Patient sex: M
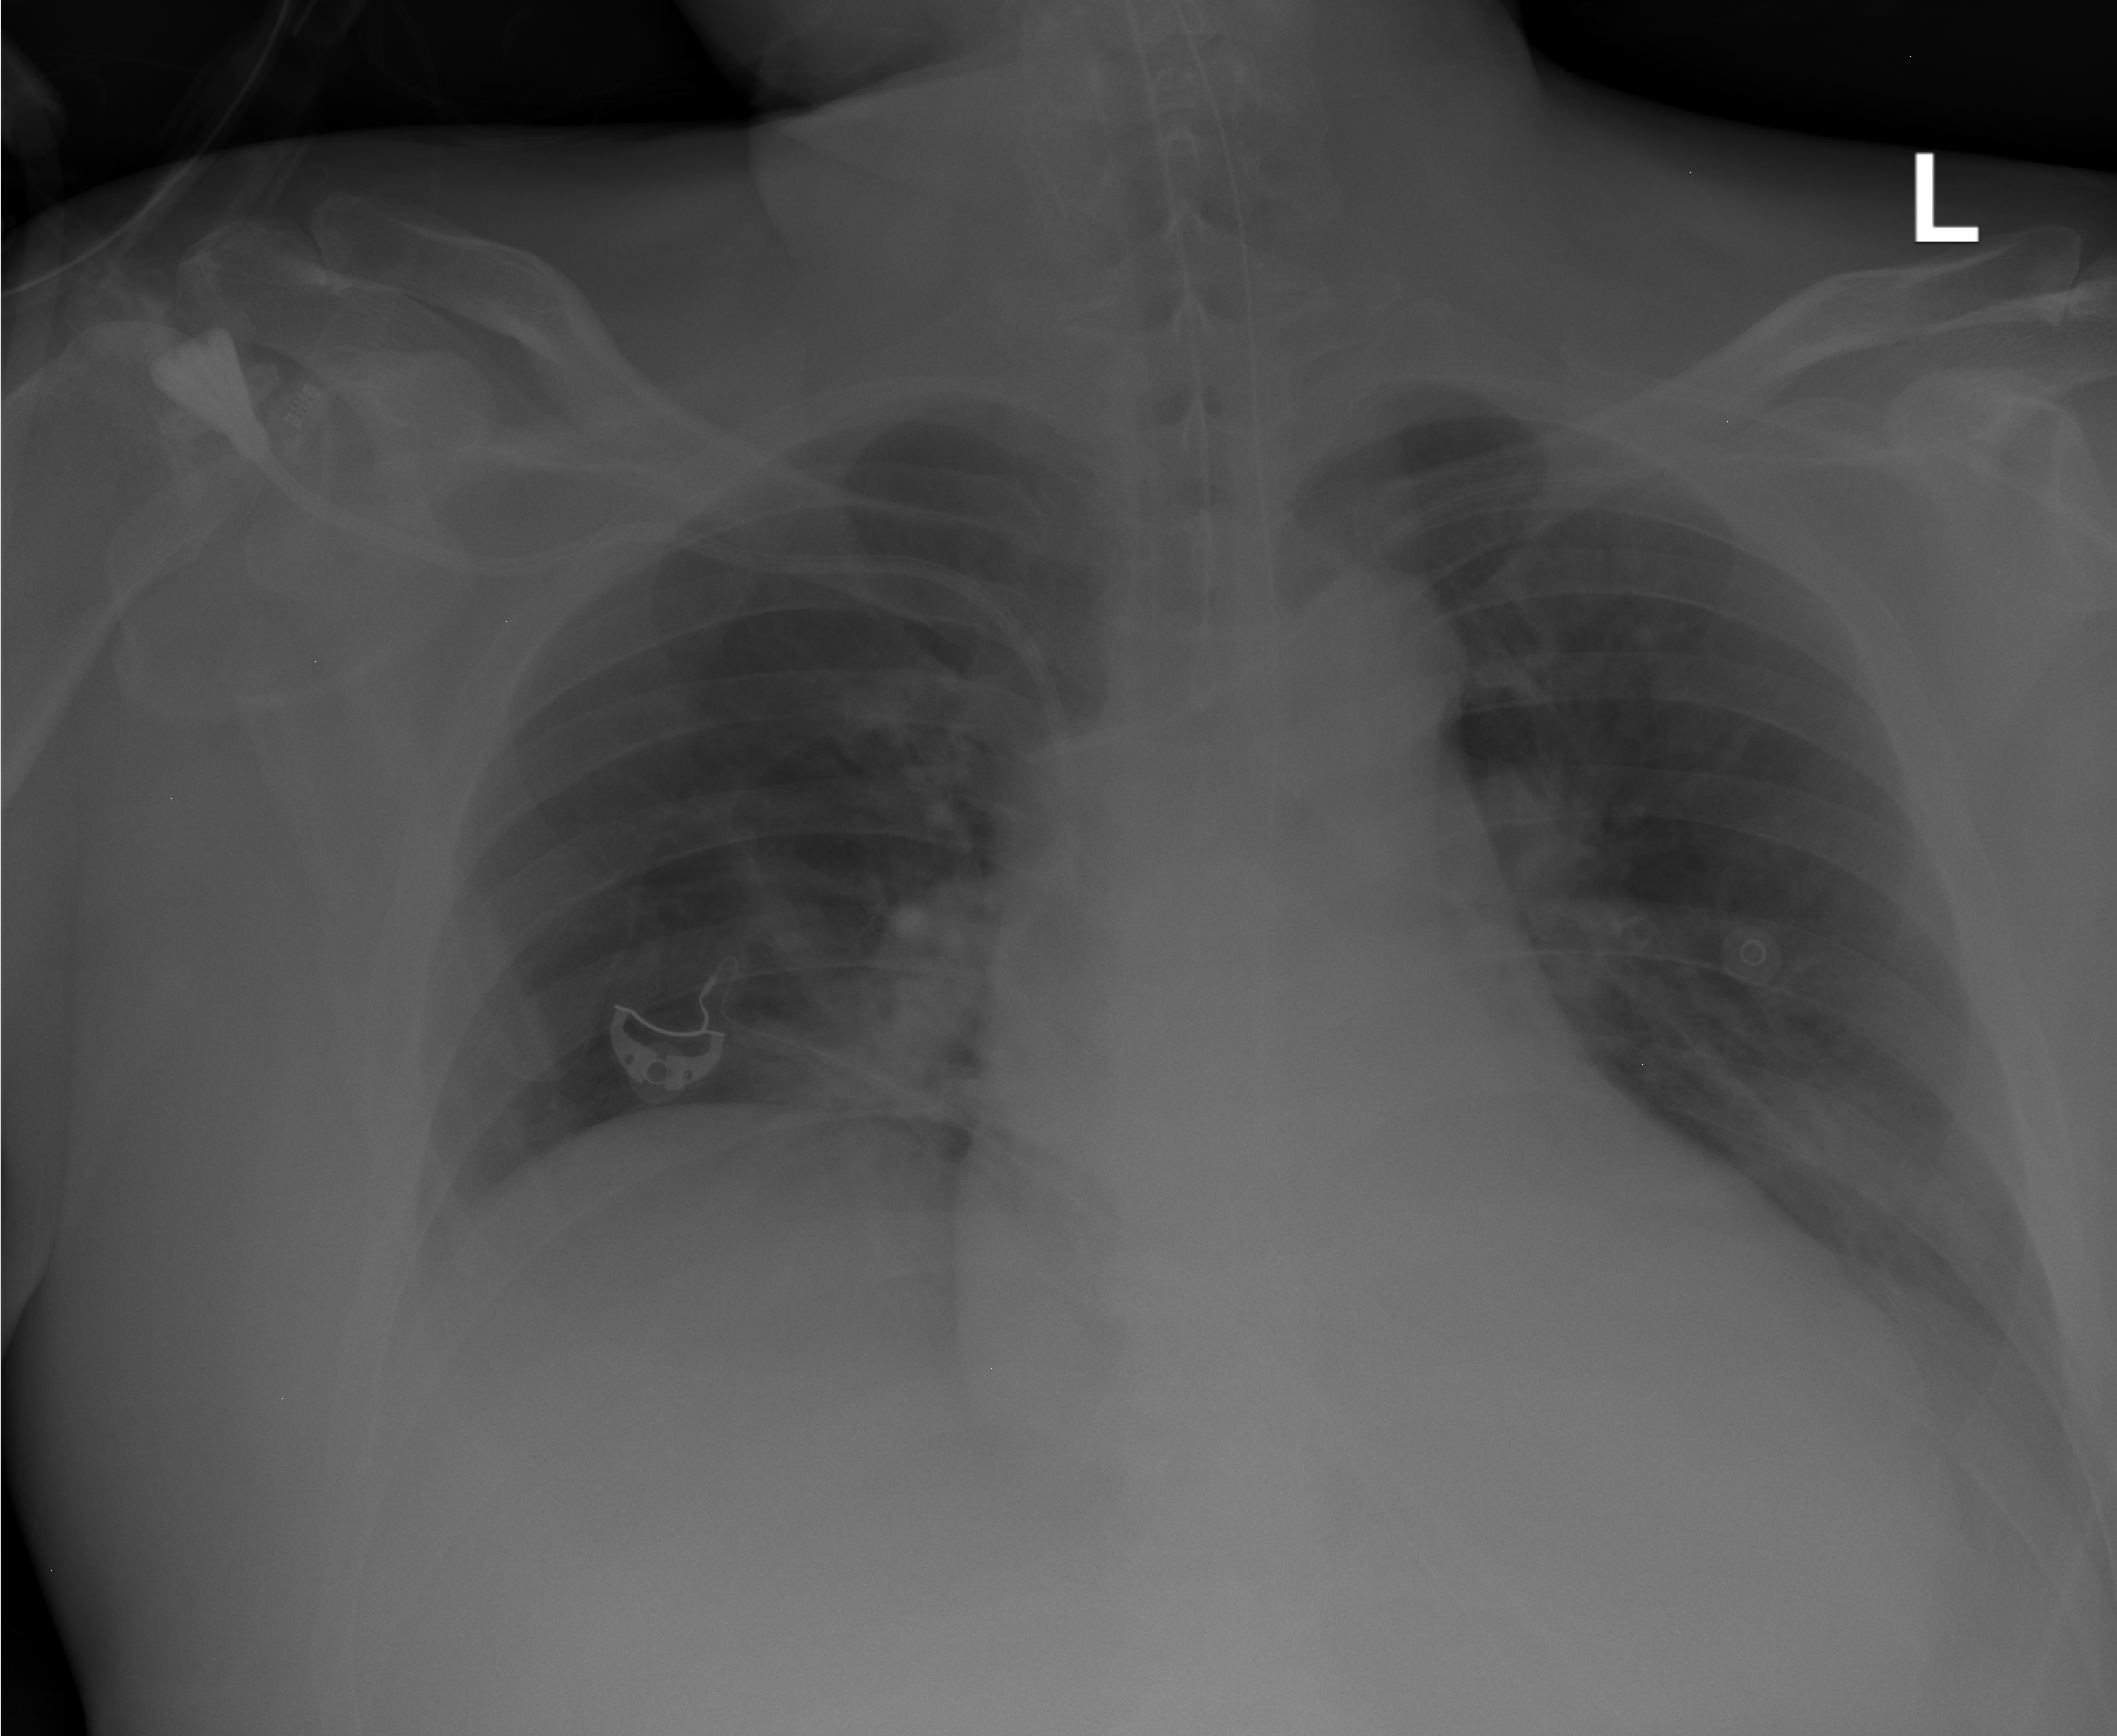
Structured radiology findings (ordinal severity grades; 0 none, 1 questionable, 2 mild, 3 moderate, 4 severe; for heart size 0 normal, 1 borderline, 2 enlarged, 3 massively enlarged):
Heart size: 0
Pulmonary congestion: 0
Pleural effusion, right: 0
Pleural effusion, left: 0
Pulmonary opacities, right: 0
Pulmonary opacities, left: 0
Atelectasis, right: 2
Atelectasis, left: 2